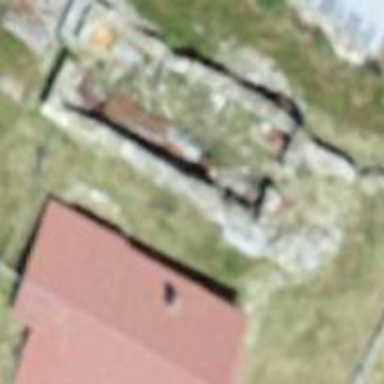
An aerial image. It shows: Historic building now in ruins.